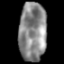
Tissue: lung
Cell type: Myeloid cells
Senescence score: 0.1859
Nuclear area (px): 1592
Mean DAPI intensity: 137.388